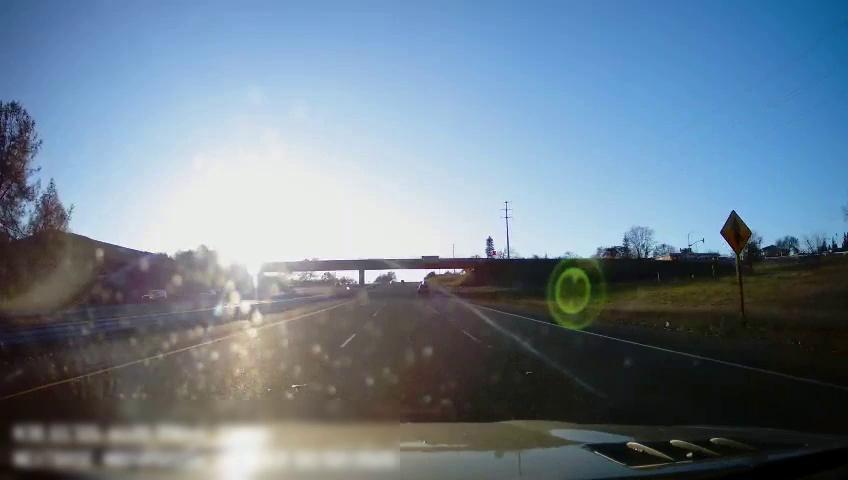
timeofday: Day
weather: Sunny
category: Drivable Space
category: Drivable Space
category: Vehicles | SUV
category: Vehicles | SUV
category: Lanes | Current Lane
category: Lanes | Current Lane
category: Lanes | Alternate Lane
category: Lanes | Alternate Lane
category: Traffic | Signs
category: Traffic | Signs